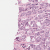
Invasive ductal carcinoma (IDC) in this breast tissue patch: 1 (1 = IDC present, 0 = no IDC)